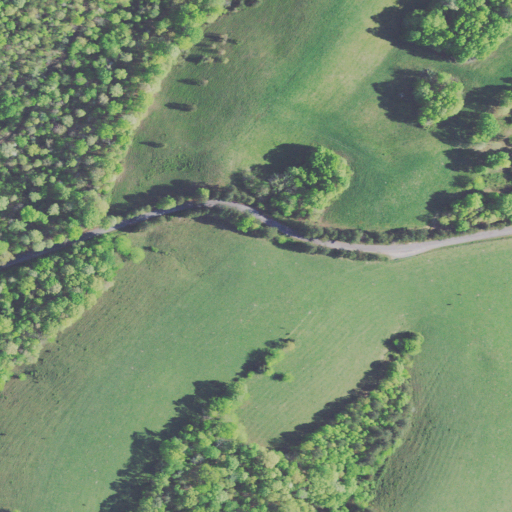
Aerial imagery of ridge(s) in Tennessee named McCulley Ridge containing pasture, deciduous forest, open development, low intensity development, mixed forest, and evergreen forest